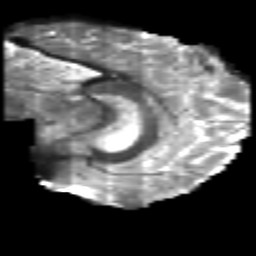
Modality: T2w
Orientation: sagittal
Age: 23
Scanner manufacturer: philips
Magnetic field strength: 3 T
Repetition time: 8.591 s
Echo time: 0.1268 s